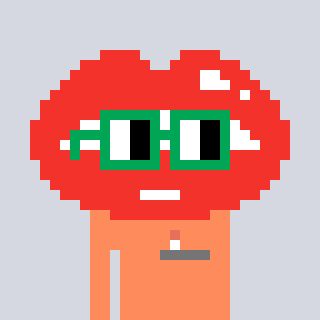
a pixel art character with square green glasses, a lips-shaped head and a peachy-colored body on a cool background